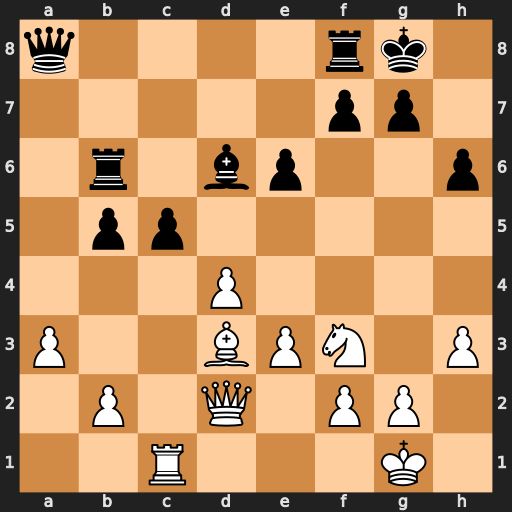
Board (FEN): q4rk1/5pp1/1r1bp2p/1pp5/3P4/P2BPN1P/1P1Q1PP1/2R3K1
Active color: w
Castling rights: -
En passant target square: -
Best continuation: dxc5 Bxc5 Rxc5